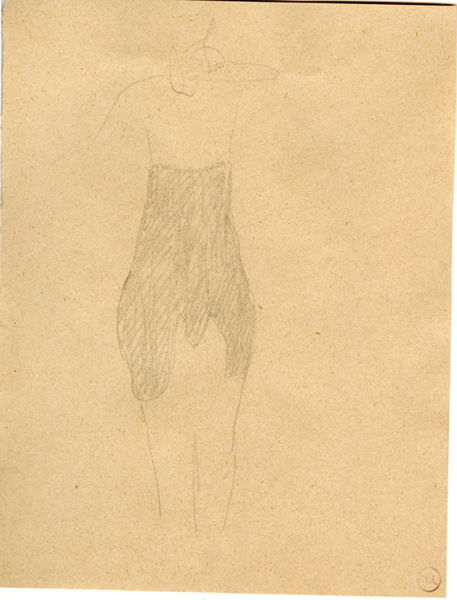
Titel: Female Torso in Girdle, Female Torso in Girdle
Künstler: Mikhail Larionov
Standort: Amherst (Massachusetts, USA)
Institution: Mead Art Museum, Amherst College
Schlagwörter: beige, chair, white, arm, black, dress, female, gray, green, grey, hair, lady, portrait, skirt, woman, yellow, brown, frau, life, nude, rock, girl, head, drawing, paper, black and white, bodice, line, outline, sketch, abstract, peach, person, human, schwarz, arms, neck, shoulder, style, art, back, hips, pastel, pencil, draw, legs, lines, figure, shade, primitive, papier, bod, clothing, fashion, standing, body, schal, zeichnung, scribble, weiß, knee, kleid, unfinished, akt, basic, signatur, schwarzweiß, stillleben, körper, torso, faint, topless, slender, vintage, sketching, headless, manilla, couture, female form, designer, bleistigt, anmut, grazie, würde, partial, camisole, legds, partical, slinky